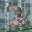
Label: 2